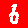
Digit: 6